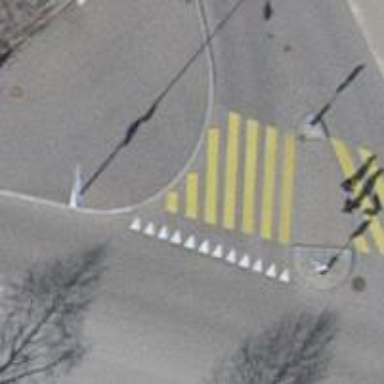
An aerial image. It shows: Kerb barrier.